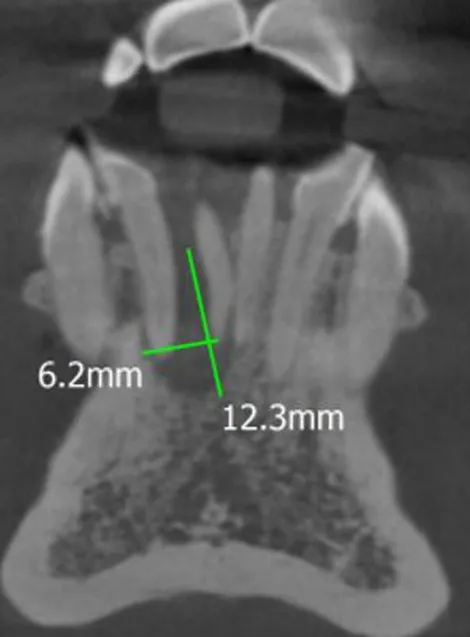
cone-beam computed tomography scan: peri-apical pathosis measuring about 12.3 x 6.2 mm with evidence of a bucco-lingual intra-bony osteolytic ill-defined area in relation to 41 and 42; presence of thin labial cortical plate was also noted.
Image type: radiology (ct)